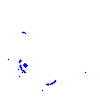
Particle: proton